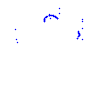
Particle: proton